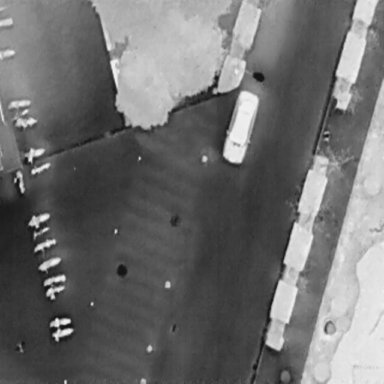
There are 19 objects shown in the infrared image, including 16 Bicycles, a Car, and two People.